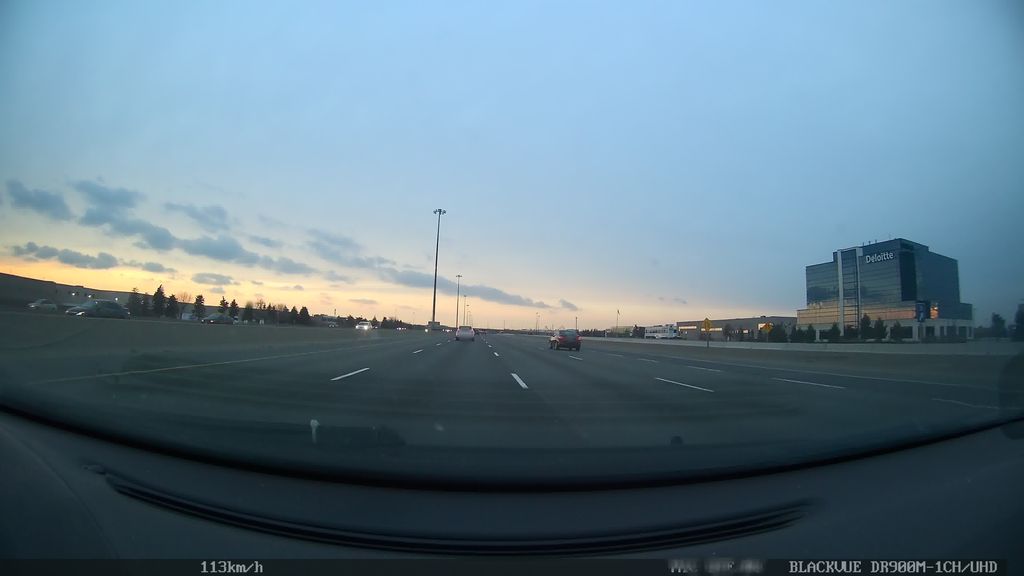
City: toronto